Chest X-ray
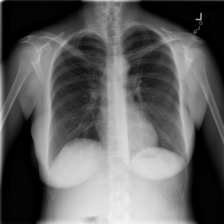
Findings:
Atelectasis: negative
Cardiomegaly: negative
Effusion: negative
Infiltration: negative
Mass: negative
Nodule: negative
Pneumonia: negative
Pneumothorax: negative
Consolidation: negative
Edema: negative
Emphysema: negative
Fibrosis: negative
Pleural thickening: negative
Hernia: negative